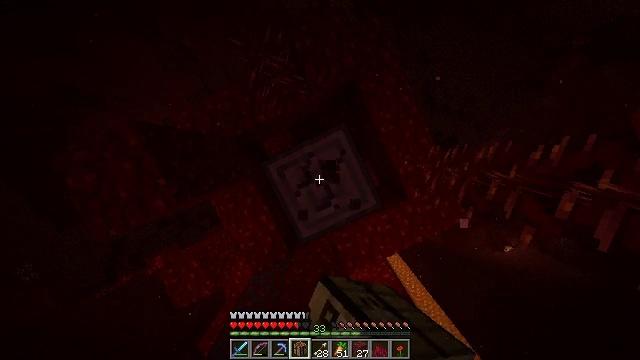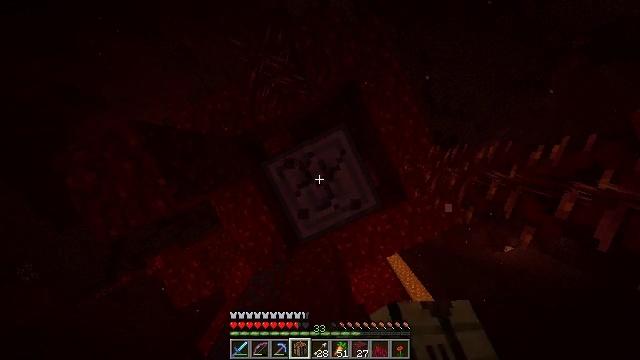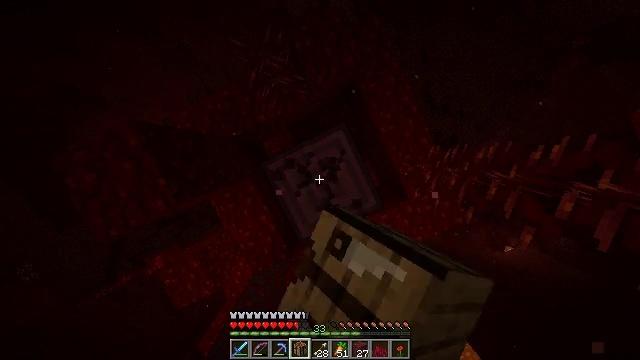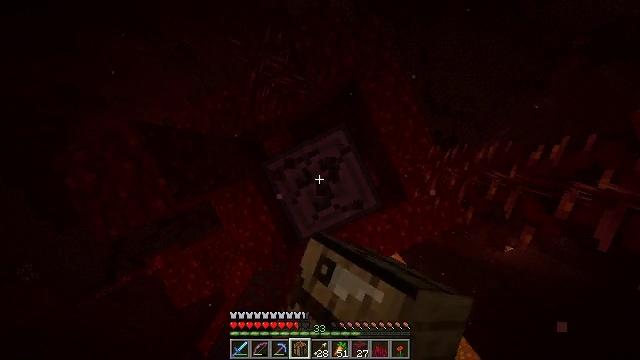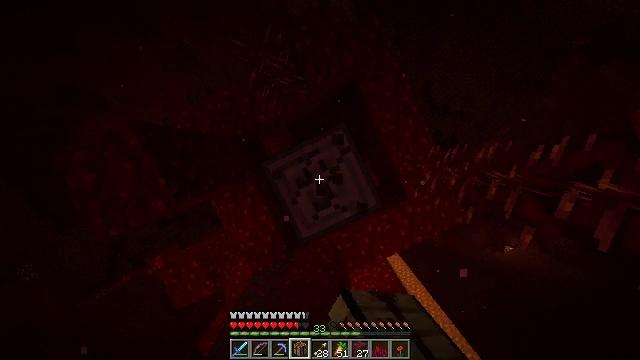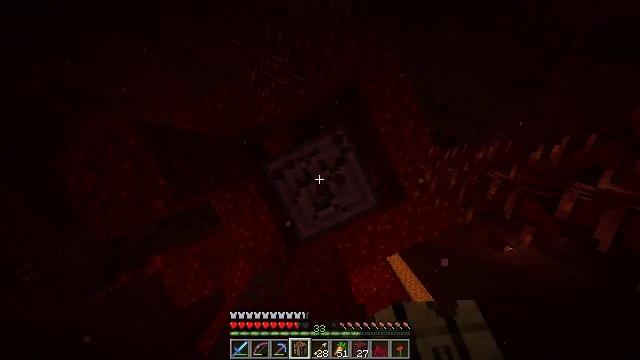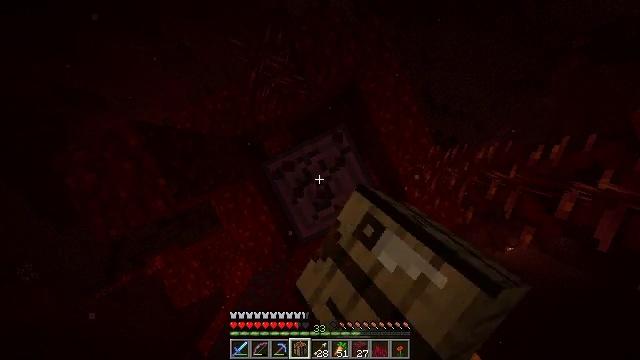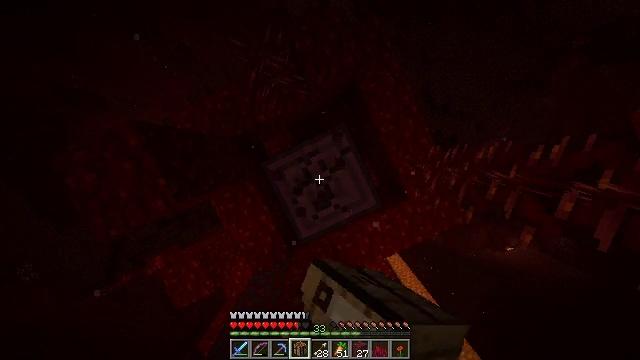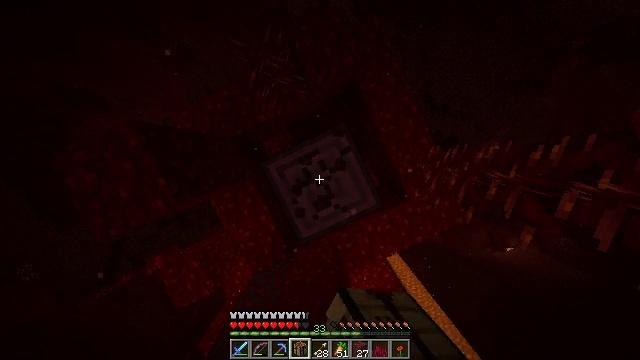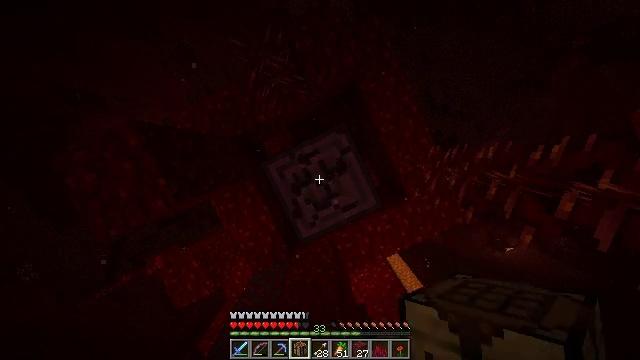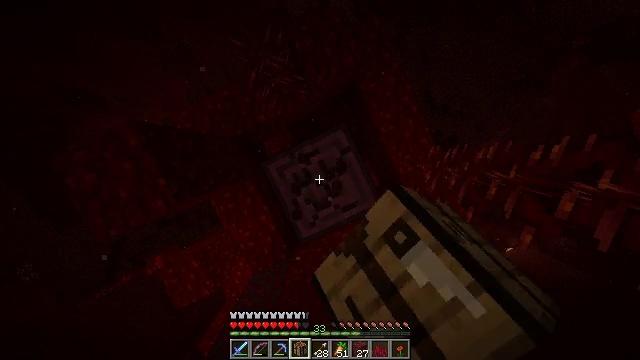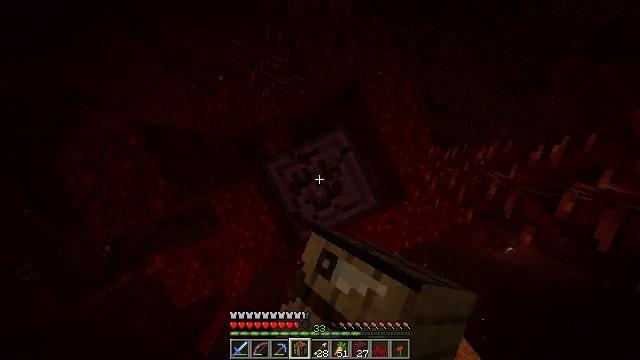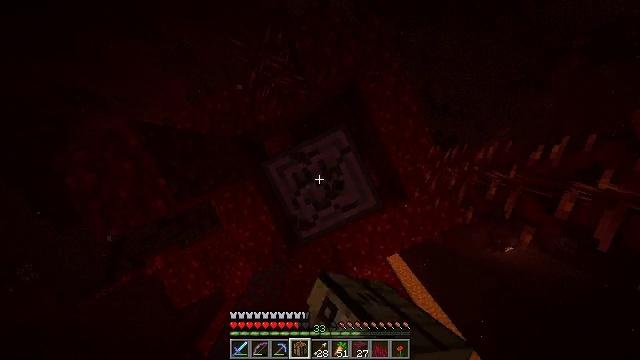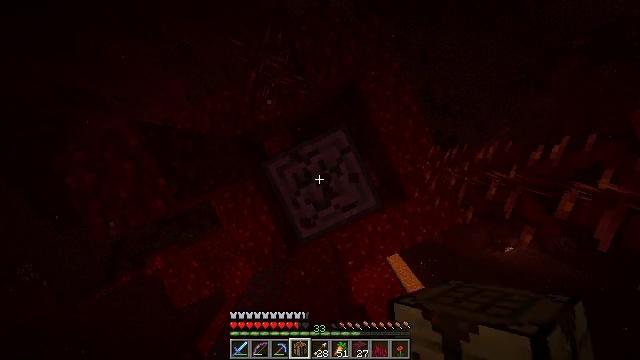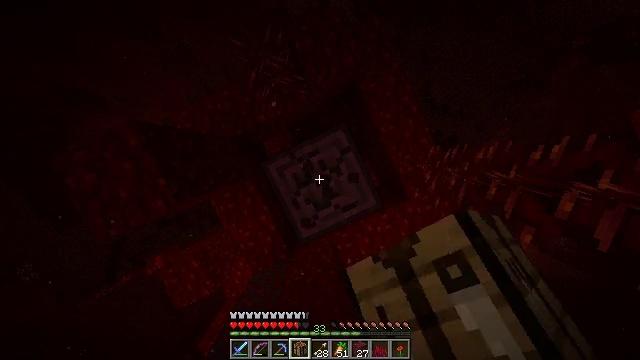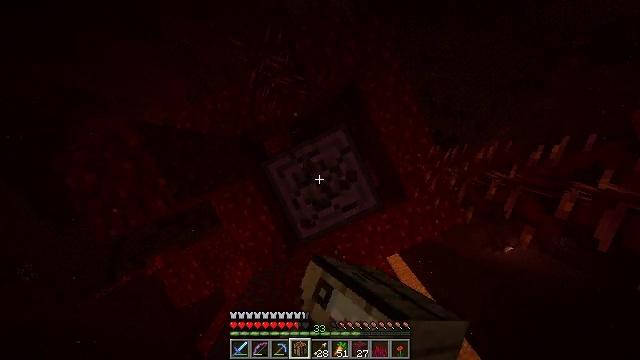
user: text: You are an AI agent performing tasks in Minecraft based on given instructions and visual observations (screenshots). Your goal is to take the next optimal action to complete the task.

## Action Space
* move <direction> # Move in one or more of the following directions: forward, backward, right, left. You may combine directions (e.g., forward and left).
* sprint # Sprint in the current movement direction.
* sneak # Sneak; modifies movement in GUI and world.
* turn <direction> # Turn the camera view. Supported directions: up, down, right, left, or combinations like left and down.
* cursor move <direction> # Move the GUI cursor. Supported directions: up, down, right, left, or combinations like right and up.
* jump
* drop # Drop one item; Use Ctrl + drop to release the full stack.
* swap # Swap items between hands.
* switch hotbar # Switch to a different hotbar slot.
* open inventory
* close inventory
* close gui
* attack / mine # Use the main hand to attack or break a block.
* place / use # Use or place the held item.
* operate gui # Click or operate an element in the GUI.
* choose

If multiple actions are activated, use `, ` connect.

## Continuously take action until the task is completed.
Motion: motion action
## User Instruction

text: Mine the crimson stem in the Nether.
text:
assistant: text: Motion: sneak, attack / mine
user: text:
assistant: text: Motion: sneak, attack / mine
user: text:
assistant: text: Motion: sneak, attack / mine
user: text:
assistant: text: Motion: sneak, attack / mine
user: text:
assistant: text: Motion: sneak, attack / mine
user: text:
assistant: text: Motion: sneak, attack / mine
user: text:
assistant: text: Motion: sneak, attack / mine
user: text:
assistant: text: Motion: sneak, attack / mine
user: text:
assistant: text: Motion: sneak, attack / mine
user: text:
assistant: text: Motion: sneak, attack / mine
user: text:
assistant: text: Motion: sneak, attack / mine
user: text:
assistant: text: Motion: sneak, attack / mine
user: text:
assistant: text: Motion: sneak, attack / mine
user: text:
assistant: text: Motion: sneak, attack / mine
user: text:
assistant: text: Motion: sneak, attack / mine
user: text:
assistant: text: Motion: sneak, attack / mine
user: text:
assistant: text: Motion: sneak, attack / mine
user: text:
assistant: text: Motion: sneak, attack / mine
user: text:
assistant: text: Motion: sneak, attack / mine
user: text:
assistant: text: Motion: sneak, attack / mine
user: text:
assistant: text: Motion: sneak, attack / mine
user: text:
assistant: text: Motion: sneak, attack / mine
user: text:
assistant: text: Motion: sneak, attack / mine
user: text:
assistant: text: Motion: sneak, attack / mine
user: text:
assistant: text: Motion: sneak, attack / mine
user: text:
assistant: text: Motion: sneak, attack / mine
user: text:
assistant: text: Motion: sneak, attack / mine
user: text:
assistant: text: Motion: sneak, attack / mine
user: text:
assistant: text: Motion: sneak, attack / mine
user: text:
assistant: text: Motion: sneak, attack / mine